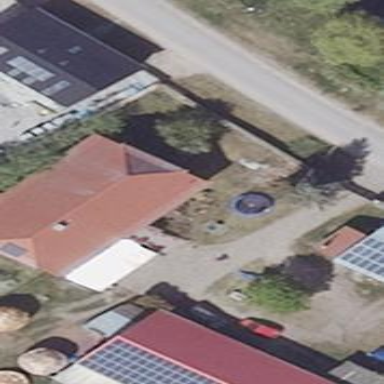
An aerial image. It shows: Detached building with hipped roof.